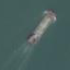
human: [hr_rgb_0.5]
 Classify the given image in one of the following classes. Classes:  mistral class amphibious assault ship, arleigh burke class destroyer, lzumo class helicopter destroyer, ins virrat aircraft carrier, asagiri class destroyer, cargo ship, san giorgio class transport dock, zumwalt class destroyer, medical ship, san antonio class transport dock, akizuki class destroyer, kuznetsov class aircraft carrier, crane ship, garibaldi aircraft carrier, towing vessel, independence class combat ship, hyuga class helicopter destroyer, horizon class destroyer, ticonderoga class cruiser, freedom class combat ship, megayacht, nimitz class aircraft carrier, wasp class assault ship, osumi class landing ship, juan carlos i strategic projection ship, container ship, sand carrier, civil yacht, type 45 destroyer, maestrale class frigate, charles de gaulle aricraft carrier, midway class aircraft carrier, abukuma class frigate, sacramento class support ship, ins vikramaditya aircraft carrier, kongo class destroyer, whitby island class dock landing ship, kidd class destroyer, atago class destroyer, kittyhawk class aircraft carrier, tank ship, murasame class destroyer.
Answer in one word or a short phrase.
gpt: Sand carrier